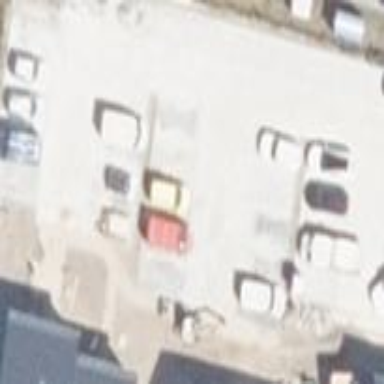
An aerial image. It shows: Parking area with paving stones surface.